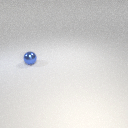
small blue metal sphere